Question: I have a function that gets a 'PTC_ID' and displays 'PTC_ID' and the 'PTC' name and all values linked to that 'PTC_ID' as 'PTC_PTCID'. As shown in picture.

So I want to have a stored procedure, I think I would need a Temp table that deletes if a 'PTC_ID' is entered. It should delete in this case 'PTC_ID' which is '10609' and all 'PTC_PTC_ID' also with '10609'
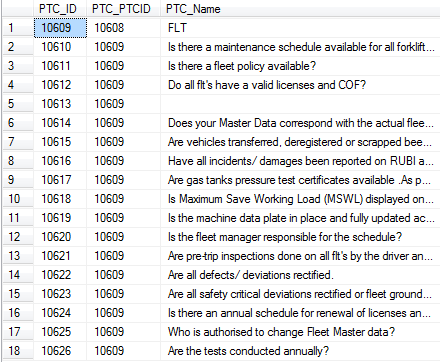
Answer: If I understood well, the solution is
'''
DELETE TABLE_NAME
FROM TABLE_NAME A
INNER JOIN FUNCTION_NAME B
ON A.PTC_CD = B.PTC_CD
OR A.PTC_PTCID = B.PTC_CD
'''